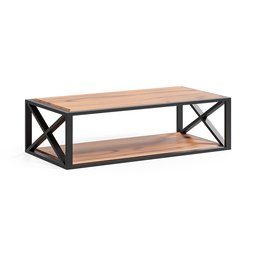
Label: furniture